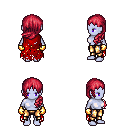
a pixel art fantasy rpg character, female body template, dark elf, purple skin, red tattered cape, gold greaves, ruby red left-swept hairstyle, gold gloves, four views (front, back, left, right), 2x2 character sprite sheet, small pixel art, hard edges, no anti-aliasing